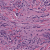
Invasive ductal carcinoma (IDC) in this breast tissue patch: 1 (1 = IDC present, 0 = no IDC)